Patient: sex M, age 61
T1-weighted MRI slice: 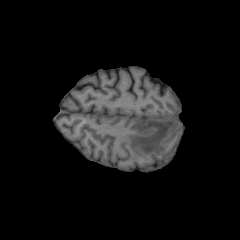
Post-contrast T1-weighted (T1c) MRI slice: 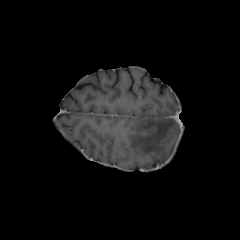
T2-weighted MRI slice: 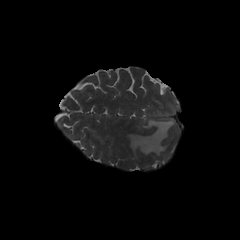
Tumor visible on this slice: yes
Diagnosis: Glioblastoma, IDH-wildtype
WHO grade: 4